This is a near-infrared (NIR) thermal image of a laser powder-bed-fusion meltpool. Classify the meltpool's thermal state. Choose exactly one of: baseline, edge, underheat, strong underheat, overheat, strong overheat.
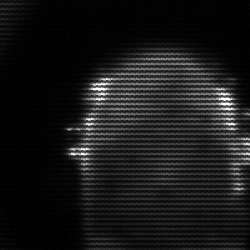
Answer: baseline